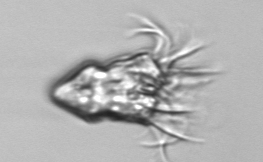
Label: Strombidium_inclinatum